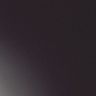
Metastatic tissue present: no